Question: does anybody know how to vertically align these text elements. I would like to define an absolute left padding for the text which is not affected by each image dimensions. It's quite annoying like this:

thanks a lot!
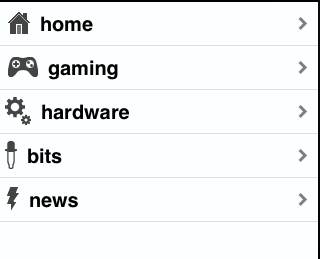
Answer: You have two options.
1) 'UITableViewCell' has a 'textLabel' property which you can access and adjust the frame. See the Apple <URL> for more info on 'UITableViewCell'
2) You can ensure that all of your icons have the same width.